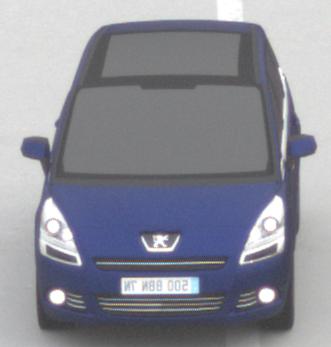
Make: Peugeot
Model: 5008 120 VTi
Detailed model: 5008 (I) Van
Model produced from: 2009/10
Model produced until: 2011/07
Doors: 5
Color: blue
Road condition: dry road
Daytime: morning or afternoon
Contrast: low contrast